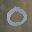
Label: 0